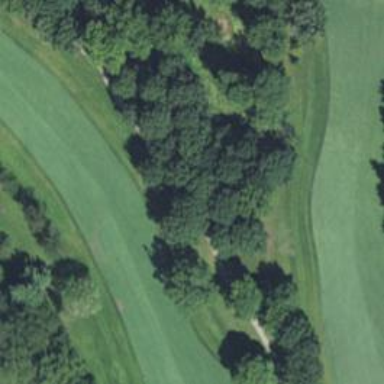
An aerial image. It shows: Service road designated as golf cart path.